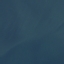
Land use / land cover class: SeaLake